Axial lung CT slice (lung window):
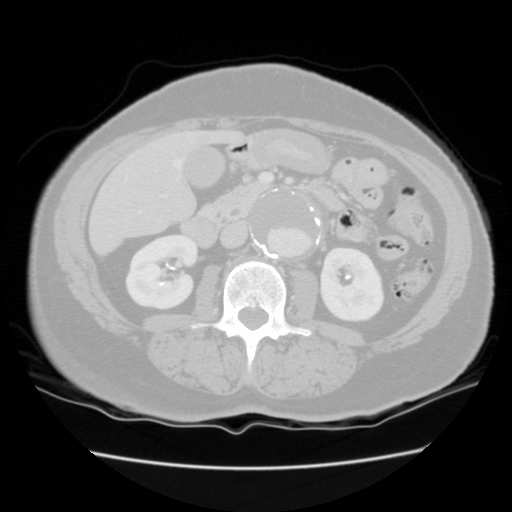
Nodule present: no